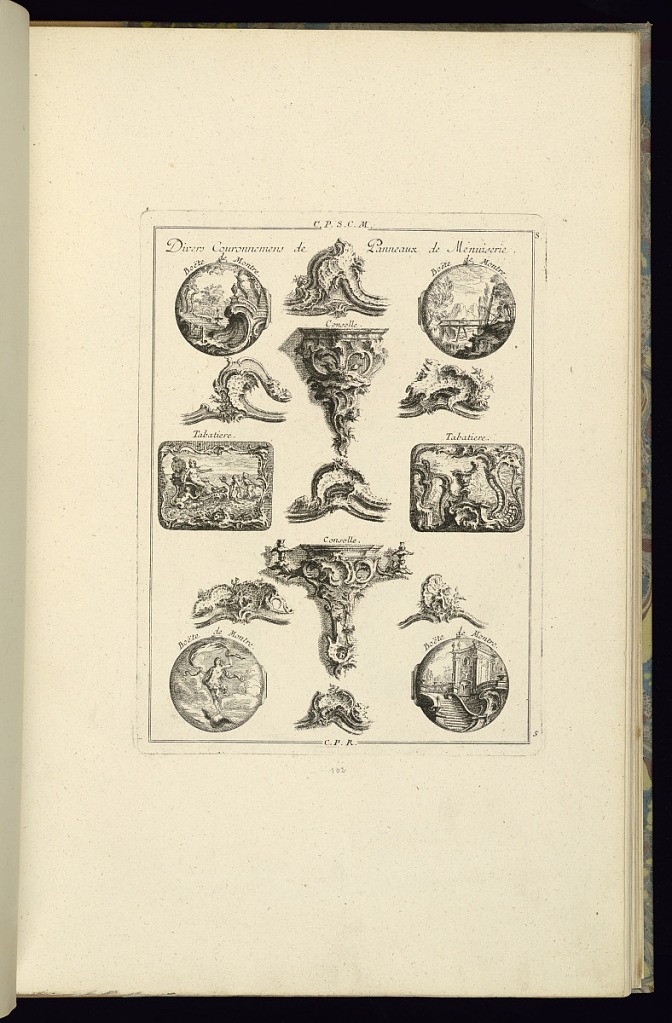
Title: Divers Couronnemens de Panneaux de Menuiserie
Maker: François de Cuvilliés the Elder, Belgian, 1695 - 1768
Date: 1745
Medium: Etching and engraving on off-white laid paper
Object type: Print
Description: Second state of designs for sconces, plaques, rondels, decorated with scrolls and vignettes of landscape, architecture, and mythology. See 1921-6-285-102